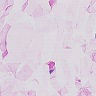
Metastatic tissue present: no